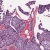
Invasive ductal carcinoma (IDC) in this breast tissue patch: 0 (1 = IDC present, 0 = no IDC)